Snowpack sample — Rabbit Ears Pass, Jackson County, Colorado, USA (12/17/25, 1:08 PM MST)
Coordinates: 40.387, -106.625
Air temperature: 34 °F
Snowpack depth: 46 cm
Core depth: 30 cm
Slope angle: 6°, slope face: 165°
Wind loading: medium
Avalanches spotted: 0
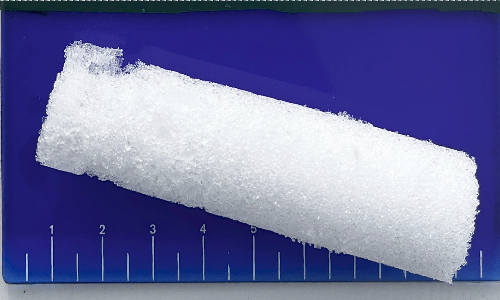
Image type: core
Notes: No avalanches spotted nearby, although collected in a meadowy area with minimal risk on this face of the pass.